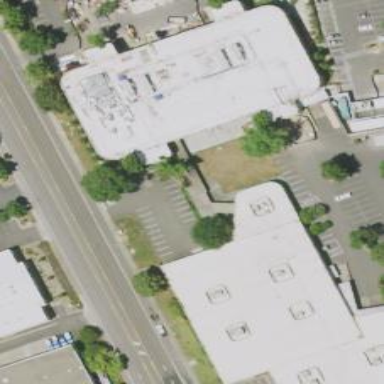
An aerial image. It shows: Commercial building.